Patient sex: F
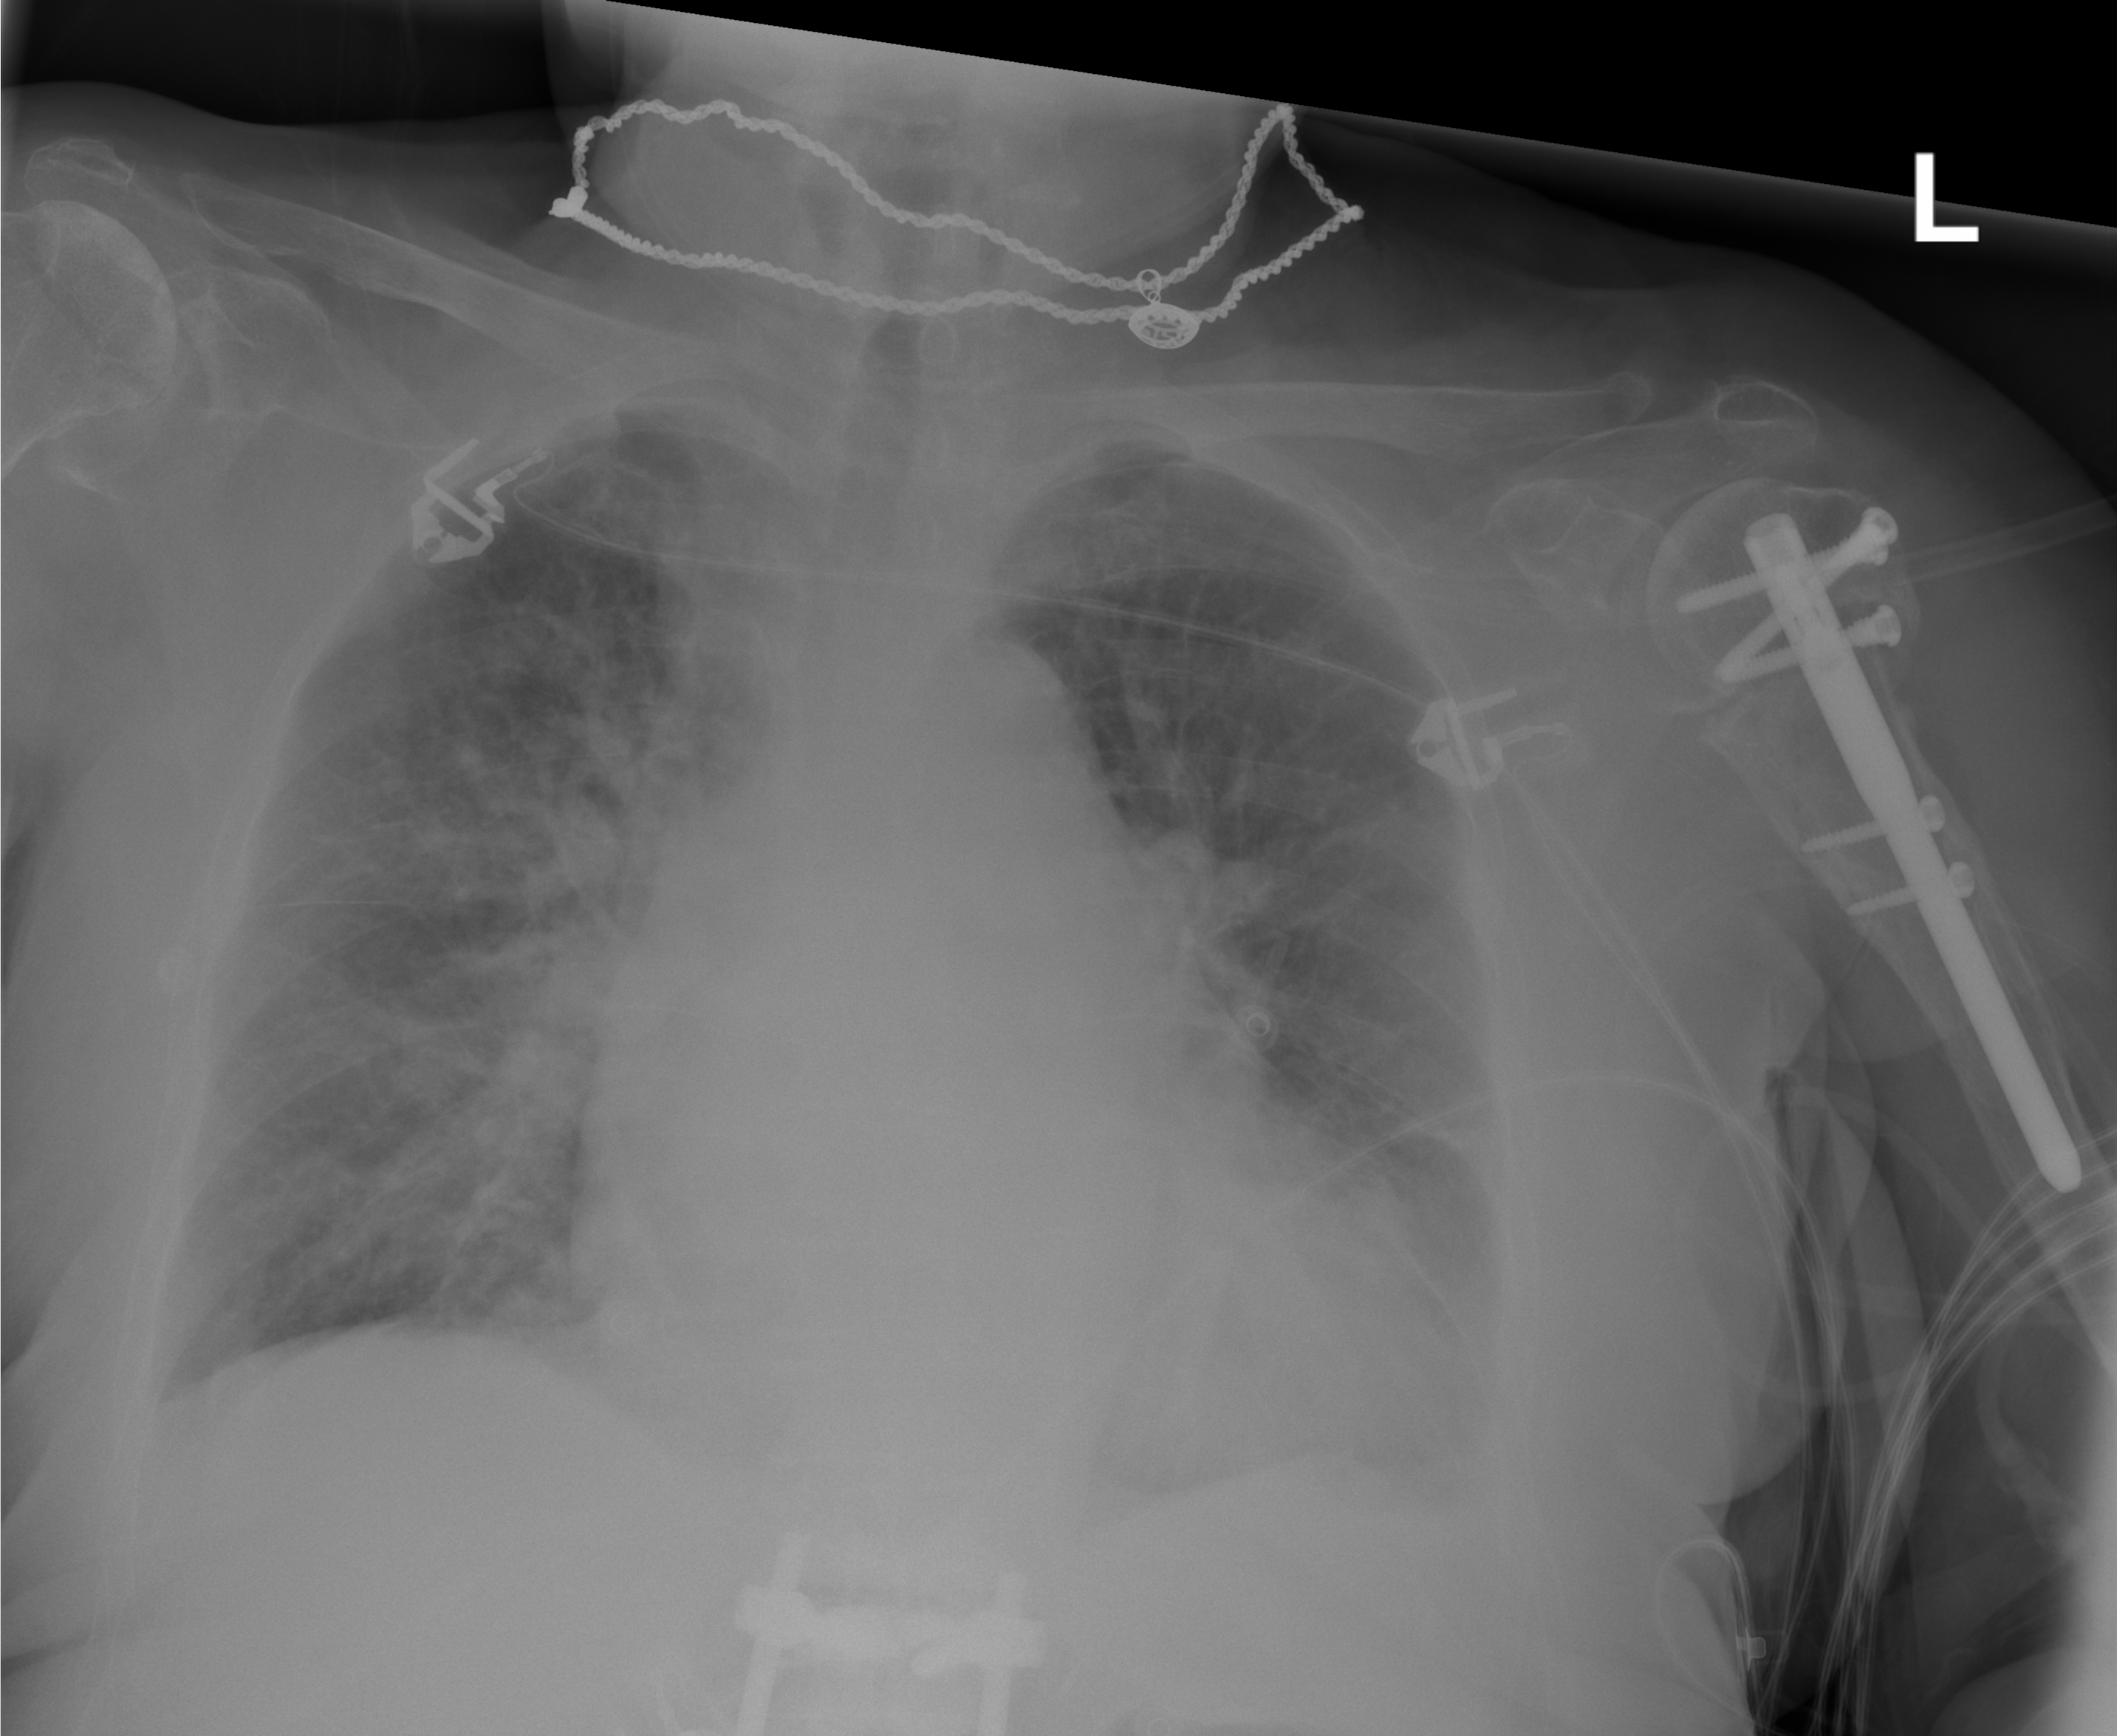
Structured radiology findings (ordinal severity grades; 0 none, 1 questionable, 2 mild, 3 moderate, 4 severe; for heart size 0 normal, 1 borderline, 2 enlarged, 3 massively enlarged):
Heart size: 2
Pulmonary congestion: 3
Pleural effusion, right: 1
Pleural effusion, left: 2
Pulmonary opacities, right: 3
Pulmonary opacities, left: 3
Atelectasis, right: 2
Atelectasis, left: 2